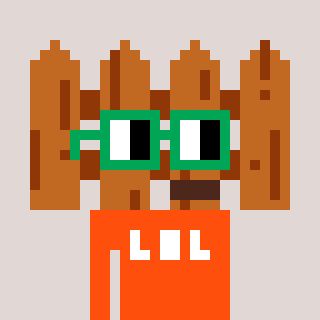
a pixel art character with square green glasses, a fence-shaped head and a orange-colored body on a warm background